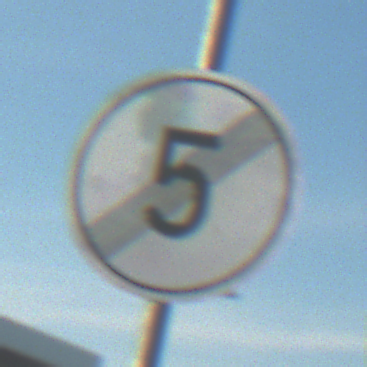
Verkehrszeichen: EndeGeschwindigkeit5
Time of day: MorningAfternoon
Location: Outdoor (Suburban)
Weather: PartlyCloudy
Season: NotSpecified
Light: Natural